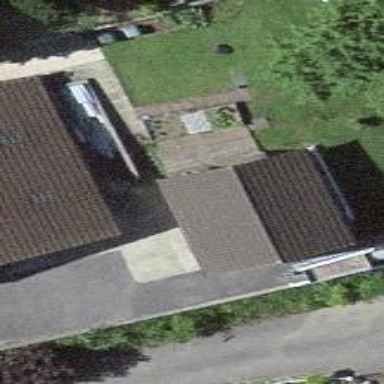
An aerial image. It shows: Garage.